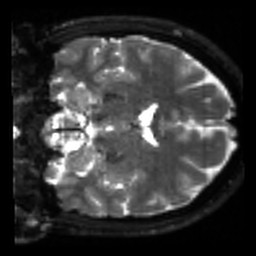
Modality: sbref
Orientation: coronal
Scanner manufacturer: siemens
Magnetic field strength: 3 T
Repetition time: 4 s
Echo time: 0.0594 s